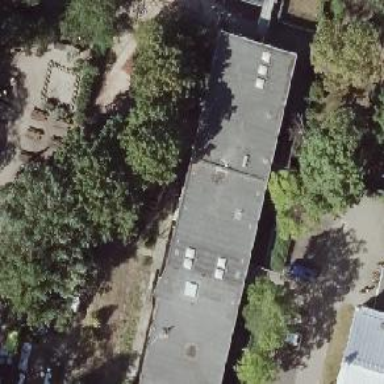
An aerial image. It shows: Kindergarten.